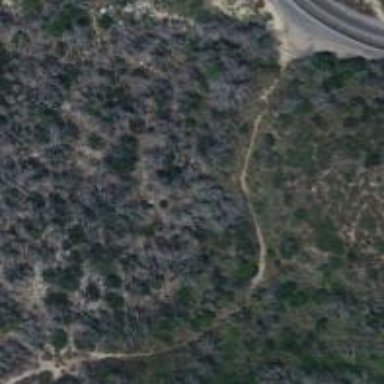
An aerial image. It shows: Path.